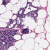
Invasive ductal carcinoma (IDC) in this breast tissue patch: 0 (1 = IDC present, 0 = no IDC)